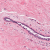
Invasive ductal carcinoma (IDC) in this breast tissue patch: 0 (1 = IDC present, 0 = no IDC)